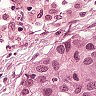
Metastatic tissue present: yes